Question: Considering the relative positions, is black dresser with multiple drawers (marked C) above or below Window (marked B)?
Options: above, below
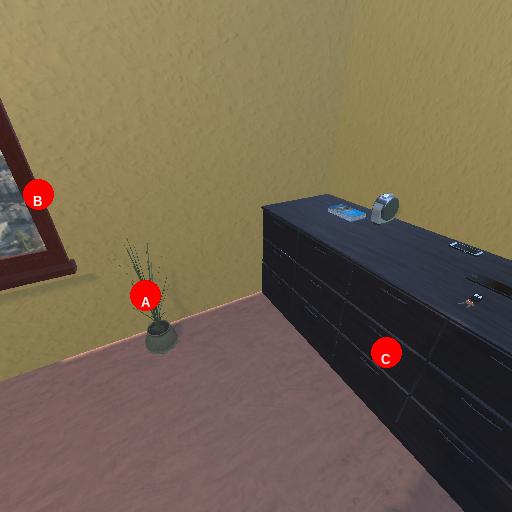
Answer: above